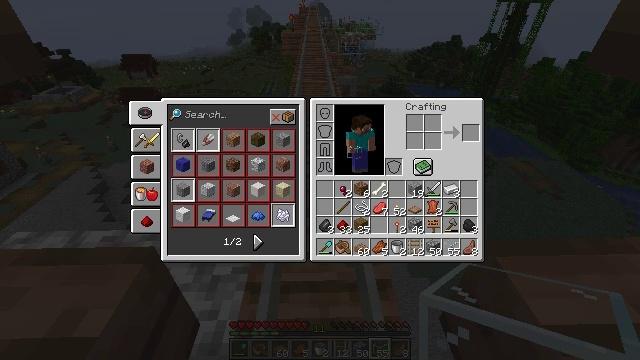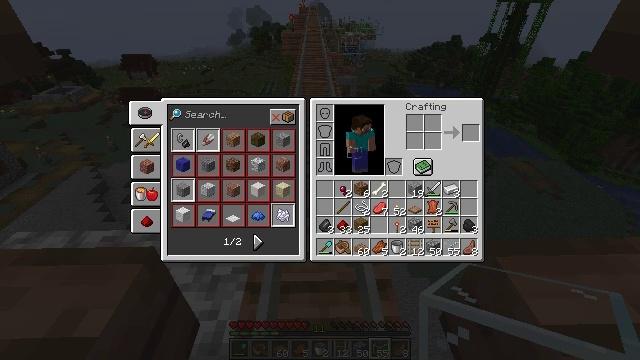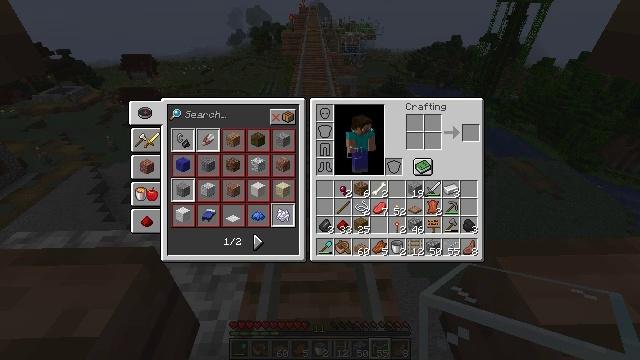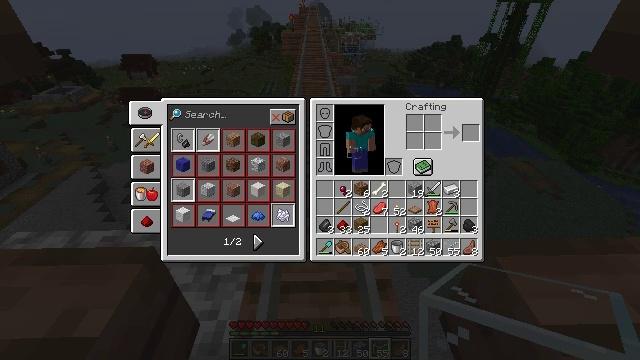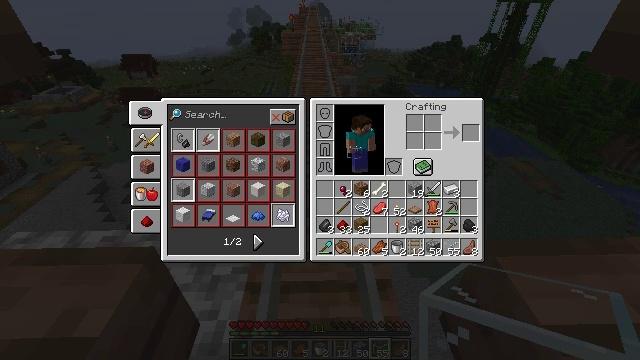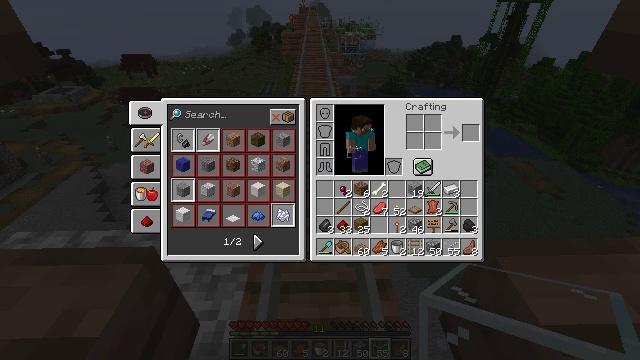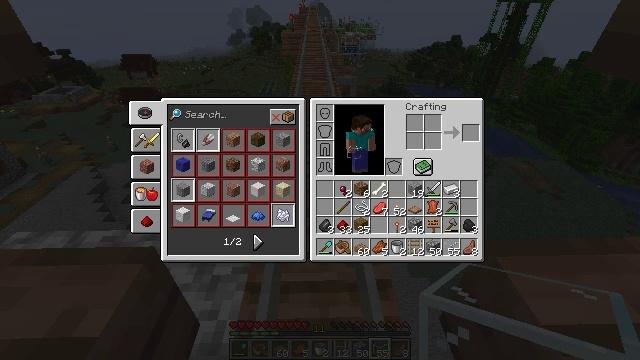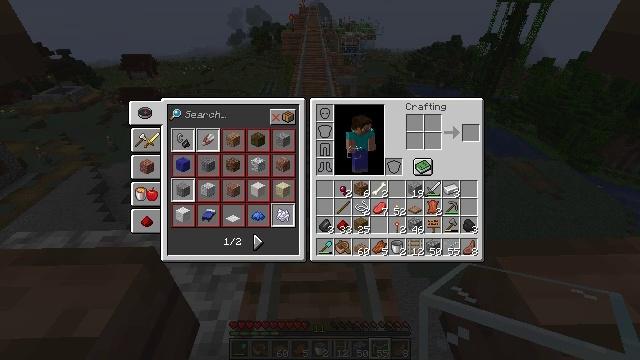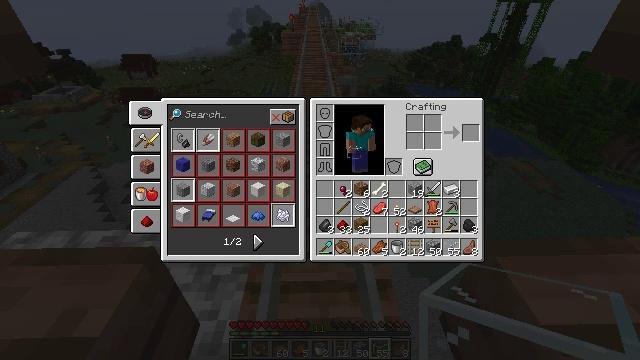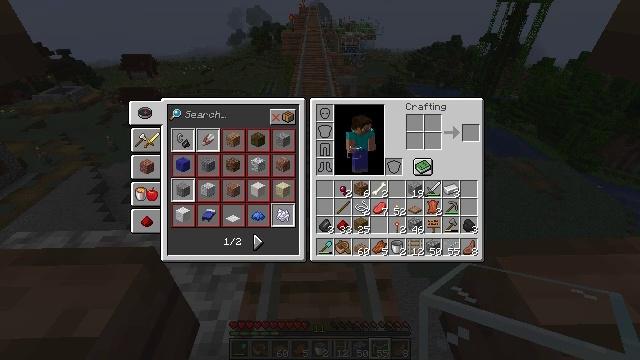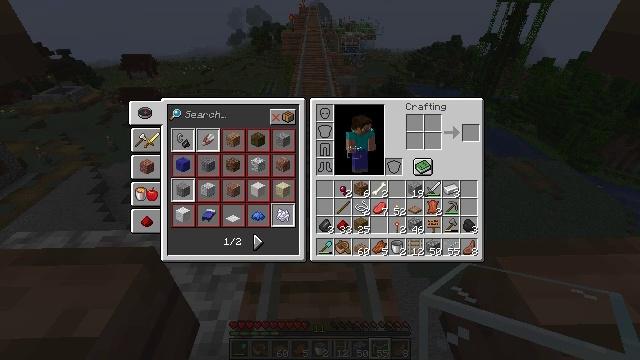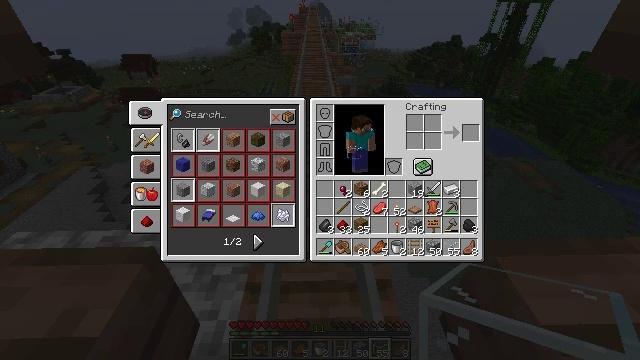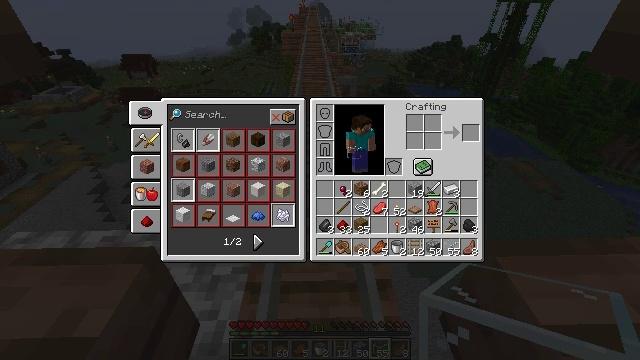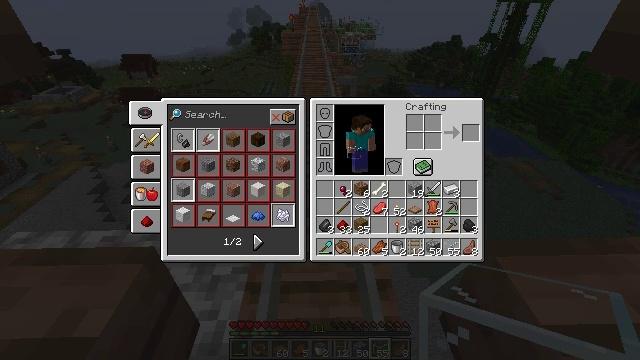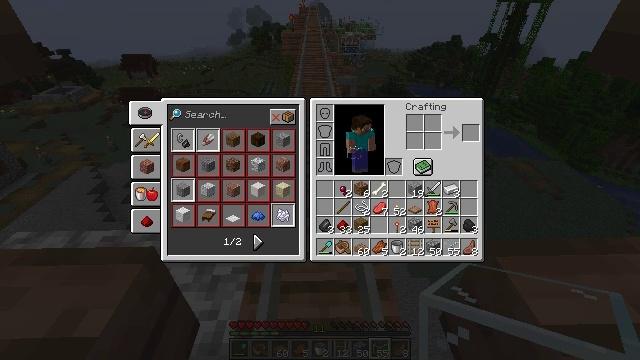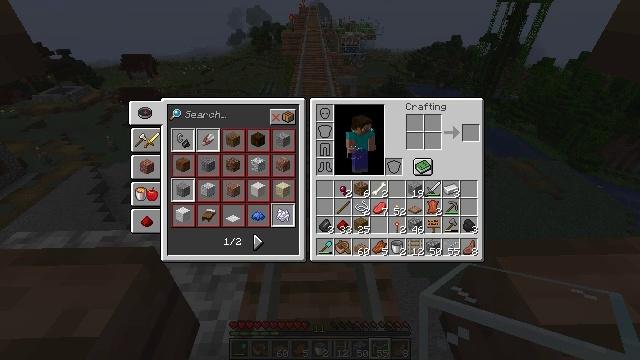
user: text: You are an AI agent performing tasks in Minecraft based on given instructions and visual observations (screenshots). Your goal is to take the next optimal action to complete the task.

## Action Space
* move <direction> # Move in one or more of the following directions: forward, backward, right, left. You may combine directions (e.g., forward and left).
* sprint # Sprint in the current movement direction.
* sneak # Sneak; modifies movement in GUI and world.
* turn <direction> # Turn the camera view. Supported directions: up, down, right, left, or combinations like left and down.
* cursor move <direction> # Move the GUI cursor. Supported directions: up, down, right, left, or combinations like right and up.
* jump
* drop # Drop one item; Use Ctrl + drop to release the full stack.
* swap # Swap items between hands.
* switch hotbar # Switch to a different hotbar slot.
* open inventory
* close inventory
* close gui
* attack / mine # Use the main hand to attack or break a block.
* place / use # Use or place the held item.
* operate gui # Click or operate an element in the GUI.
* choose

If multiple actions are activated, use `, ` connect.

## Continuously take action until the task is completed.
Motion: motion action
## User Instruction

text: Break the glass block.
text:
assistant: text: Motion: no_op
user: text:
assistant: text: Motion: no_op
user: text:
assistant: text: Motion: no_op
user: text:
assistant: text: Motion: no_op
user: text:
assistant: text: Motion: no_op
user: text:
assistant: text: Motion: no_op
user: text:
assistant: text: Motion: no_op
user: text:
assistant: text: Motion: no_op
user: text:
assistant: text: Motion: no_op
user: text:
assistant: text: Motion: no_op
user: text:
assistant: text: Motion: no_op
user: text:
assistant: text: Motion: no_op
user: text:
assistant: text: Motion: no_op
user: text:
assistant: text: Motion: no_op
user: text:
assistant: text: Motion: no_op
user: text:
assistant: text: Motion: no_op
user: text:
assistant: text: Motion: no_op
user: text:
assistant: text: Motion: no_op
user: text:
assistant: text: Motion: no_op
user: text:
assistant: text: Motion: no_op
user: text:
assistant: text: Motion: no_op
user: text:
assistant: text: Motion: no_op
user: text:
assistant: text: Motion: no_op
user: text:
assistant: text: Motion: no_op
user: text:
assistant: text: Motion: no_op
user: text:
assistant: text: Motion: no_op
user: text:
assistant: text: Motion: no_op
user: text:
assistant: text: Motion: no_op
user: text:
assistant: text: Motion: no_op
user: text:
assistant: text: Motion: no_op